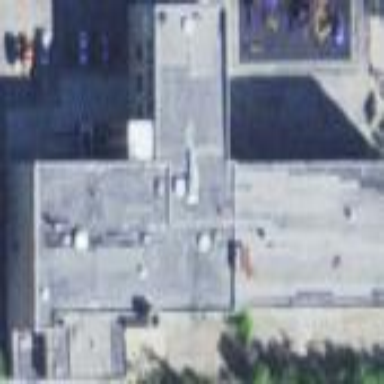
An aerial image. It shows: School building.